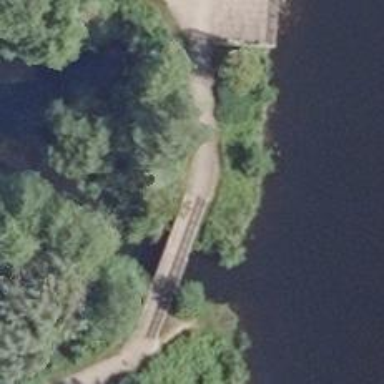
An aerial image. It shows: Footway bridge.